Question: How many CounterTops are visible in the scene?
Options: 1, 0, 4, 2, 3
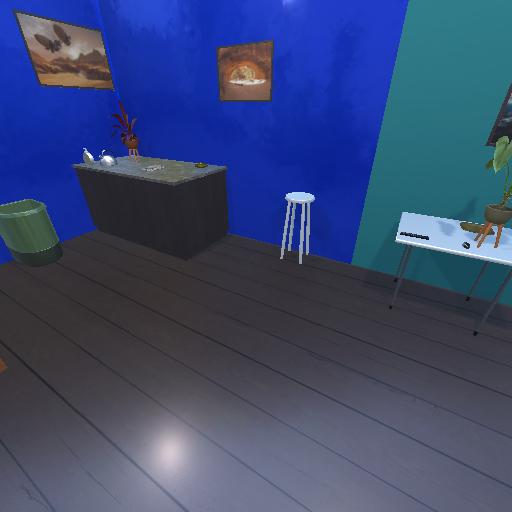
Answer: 1